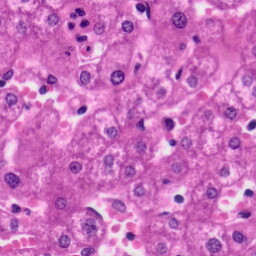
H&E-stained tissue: Liver